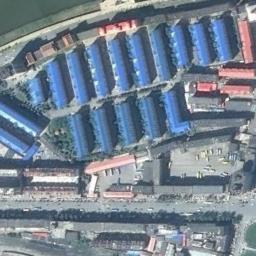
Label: industrial_area